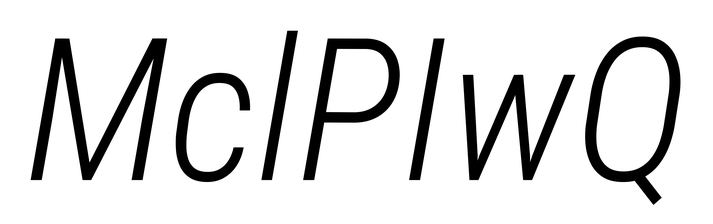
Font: Roboto-Italic_Condensed_Light_Italic